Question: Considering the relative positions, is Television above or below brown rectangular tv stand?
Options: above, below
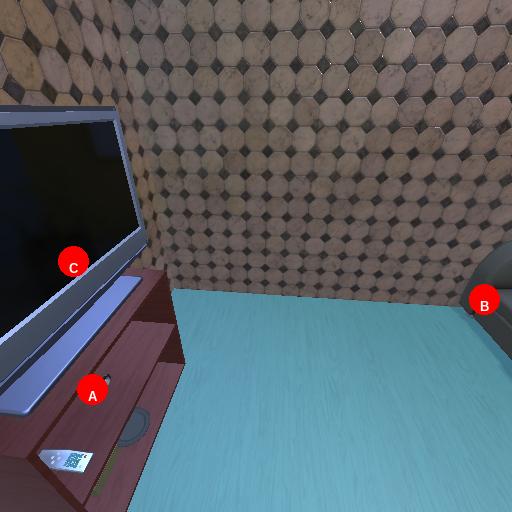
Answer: above